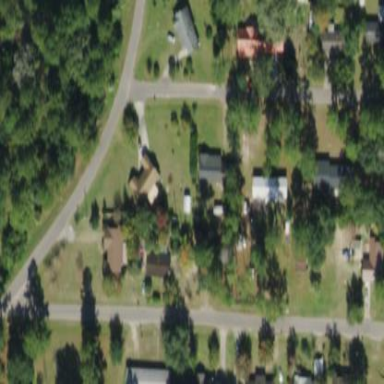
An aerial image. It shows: Single-family residential area.